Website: home-depot
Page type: account-selection
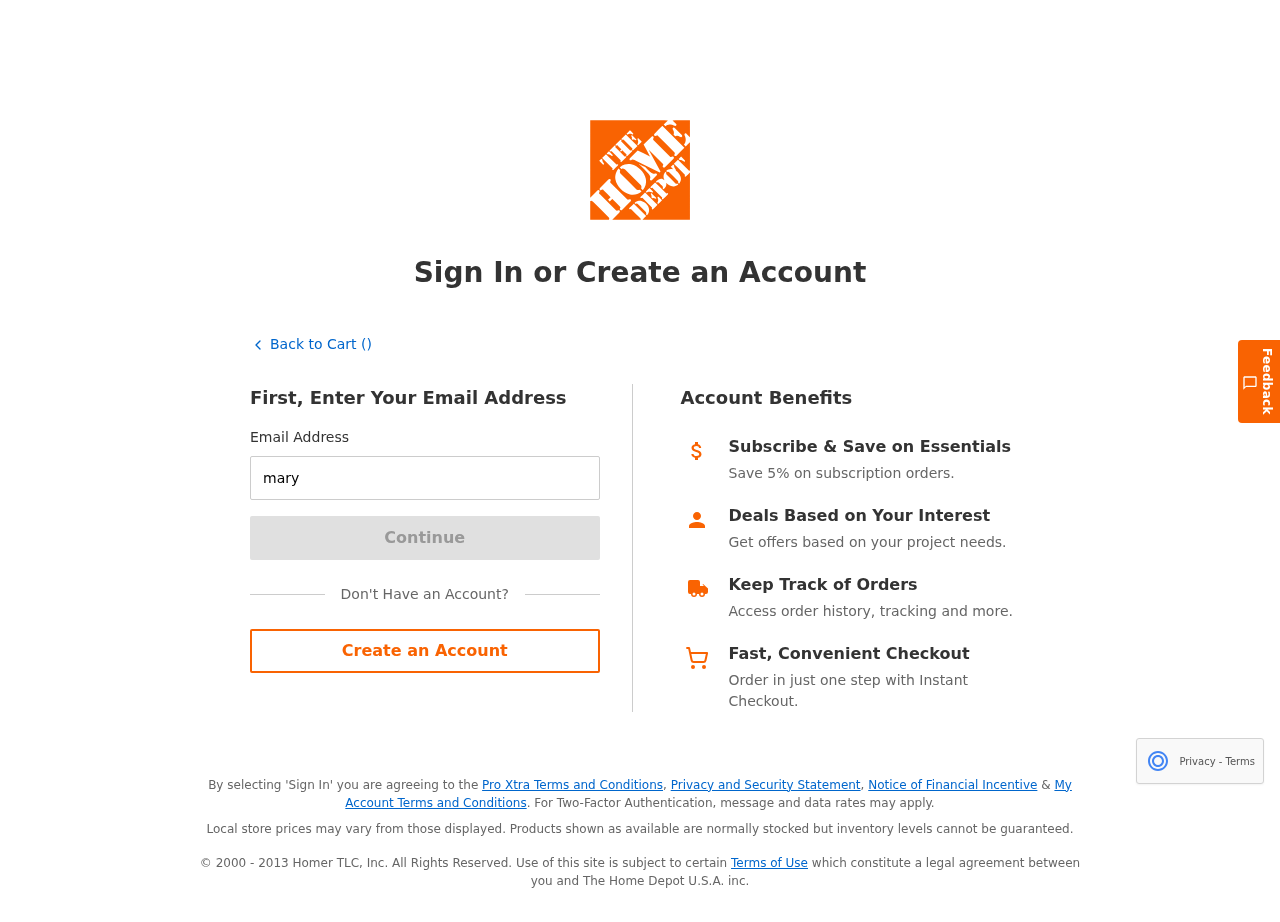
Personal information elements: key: PII_EMAIL
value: marypeterson@yahoo.com